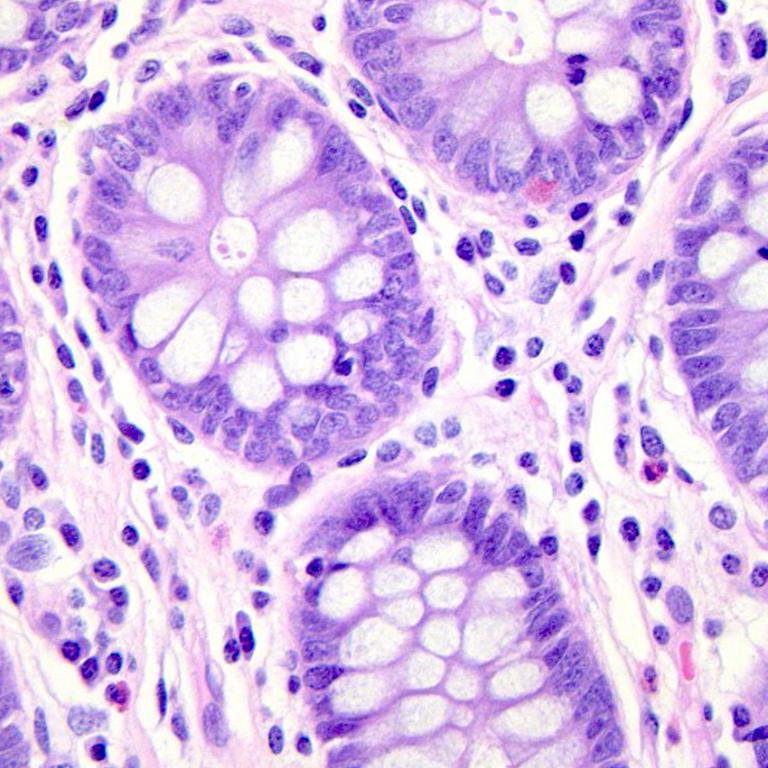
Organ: colon
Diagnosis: benign